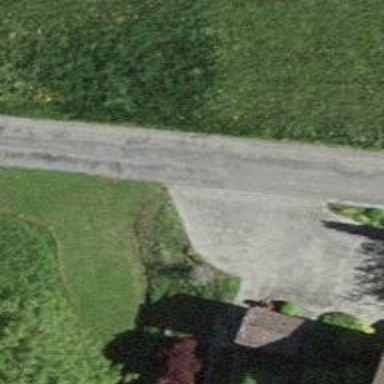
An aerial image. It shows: Residential road with asphalt surface and no sidewalk.